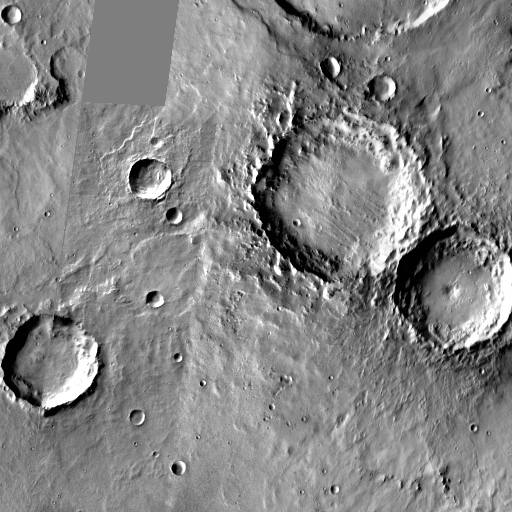
Crater classes present: Background, Other, Layered, Buried, Secondary